Question: I am trying to calculate degrees of freedom and I've used following formula:

Unfortunately, it gives me the wrong answer.
My code:
'''
def stdev(X):
m = mean(X)
return math.sqrt(sum((x-m)**2 for x in X) / len(X))
def degreesOfFreedom(X, Y):
s1 = (stdev(X)**2)
s2 = (stdev(Y)**2)
df = (s1 / len(X) + s2 / len(Y))**2 / ((s1 / len(X))**2 / (len(X) - 1) + (s2 / len(Y))**2 / len(Y) - 1)
return(df)
print('Degrees of freedom for Student-t distribution: ' + str(degreesOfFreedom(A, B)))
'''
Where A and B are independent arrays containing numerical values.
Instead of obtaining a valuable values, I see a result in the form:
> Degrees of freedom for Student-t distribution: -0.00004981053615260864
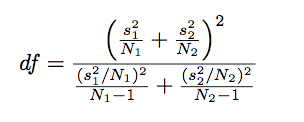
Answer: '''
len(Y))**2 / len(Y) - 1)
'''
Due to missing parenthesis around
'''
len(y) - 1
'''
According to BODMAS, the division takes place first, thus the wrong error